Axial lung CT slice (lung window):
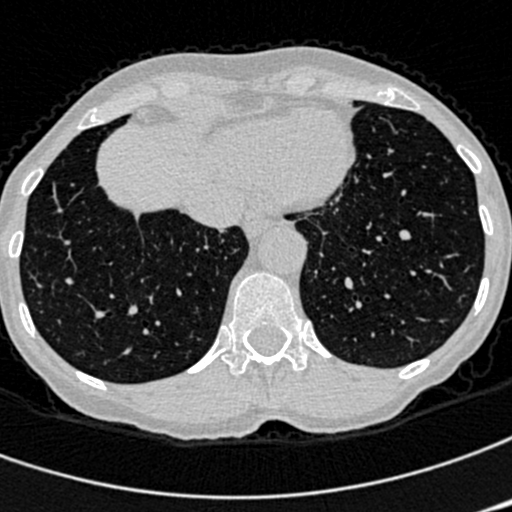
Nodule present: no